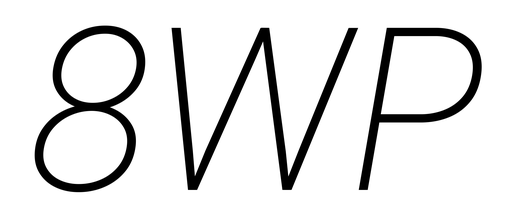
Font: Roboto-Italic_ExtraLight_Italic